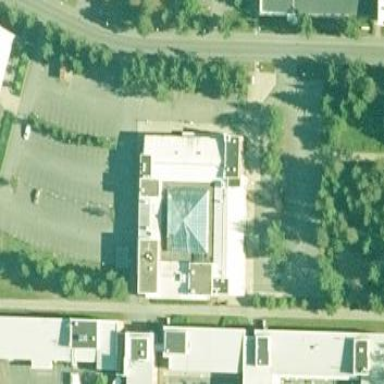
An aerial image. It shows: Office building.